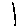
Label: line